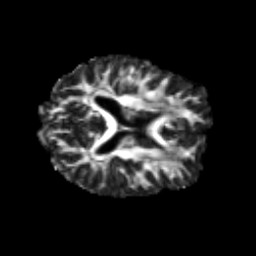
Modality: FA
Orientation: axial
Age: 23
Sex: female
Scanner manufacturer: siemens
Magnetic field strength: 3 T
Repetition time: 3.5 s
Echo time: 0.125 s